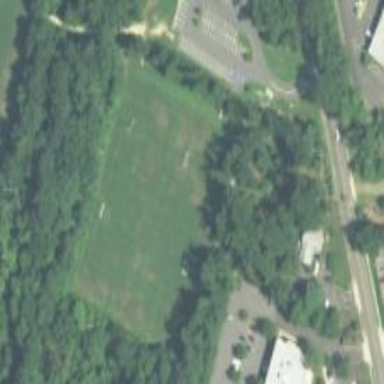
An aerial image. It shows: Soccer pitch for leisureland activities.